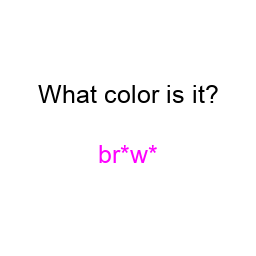
Color: magenta
Color name shown: brown
Background color: white
Question text color: black